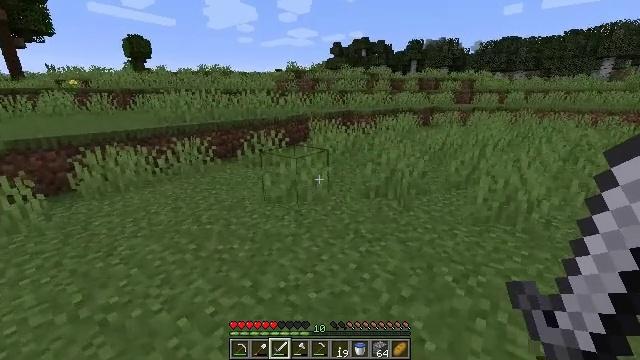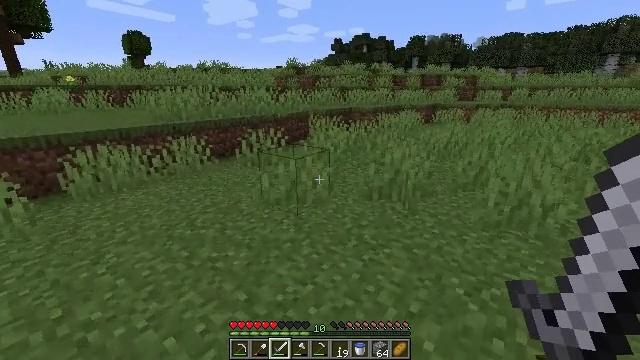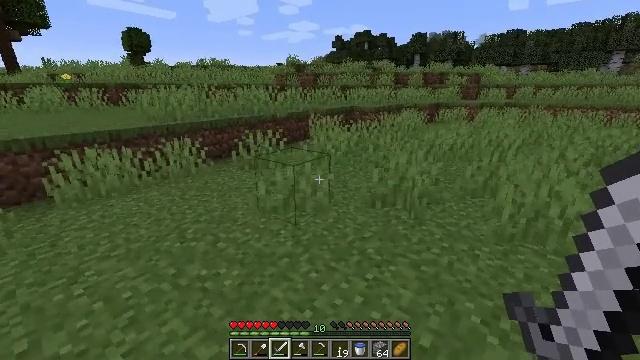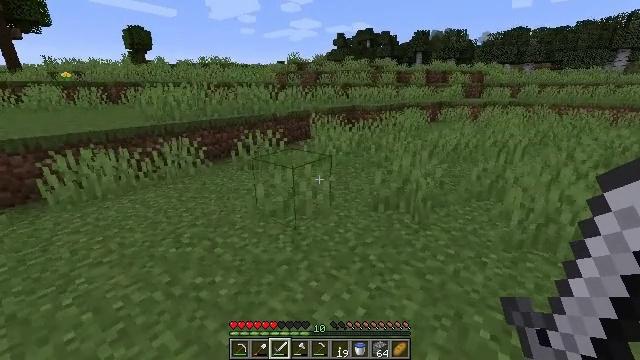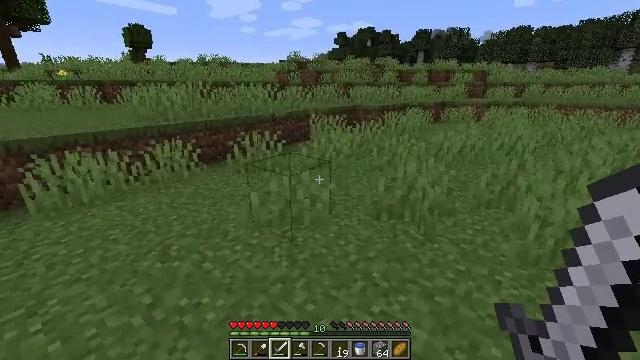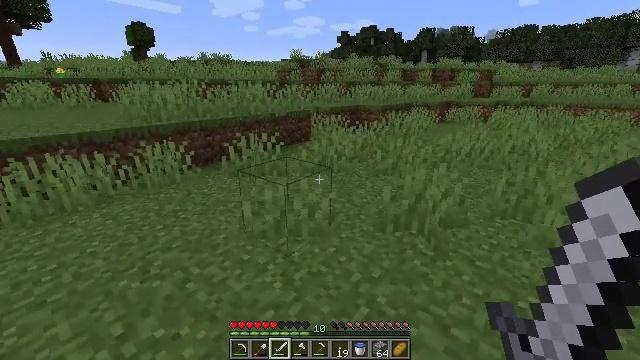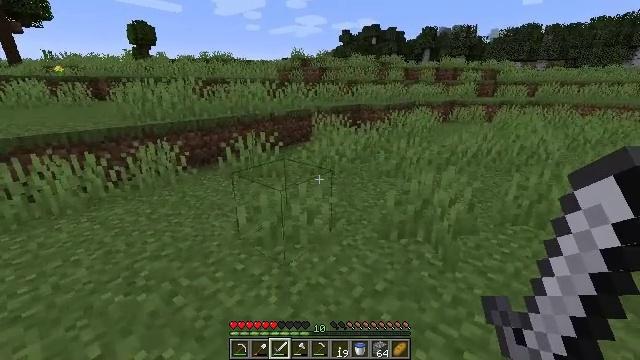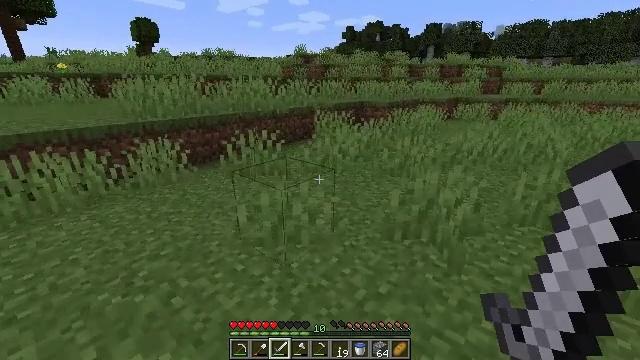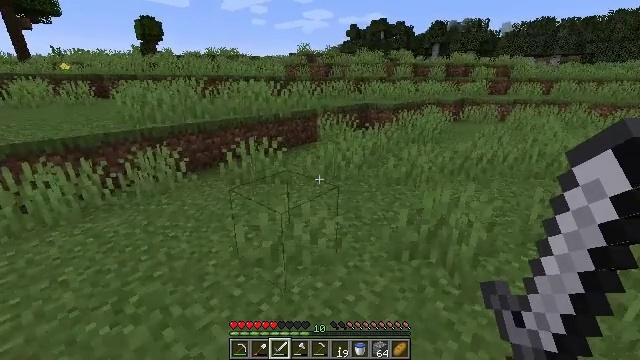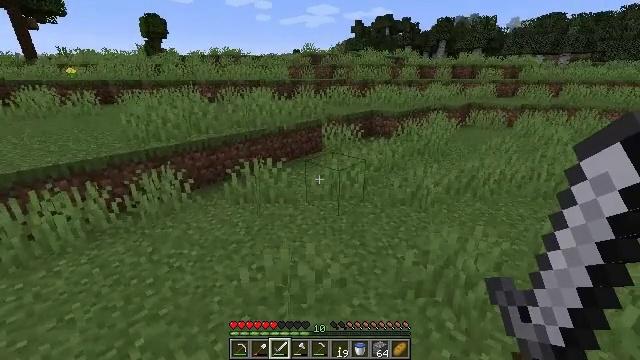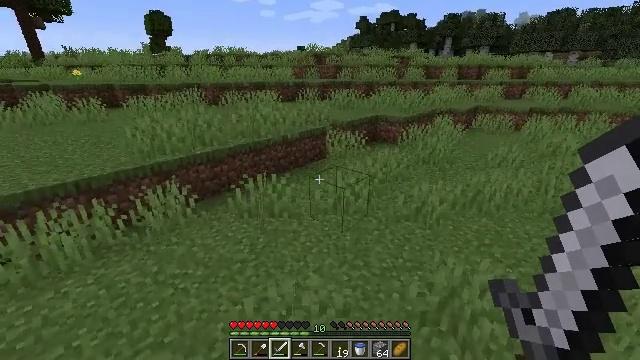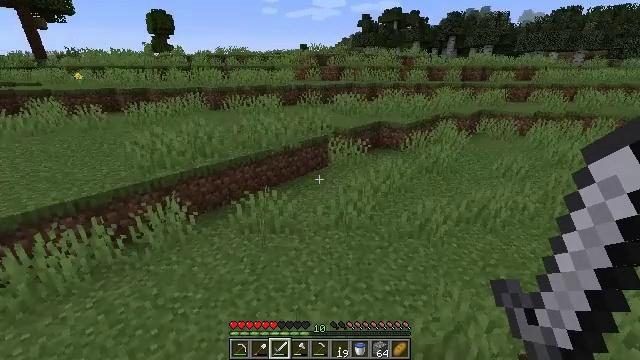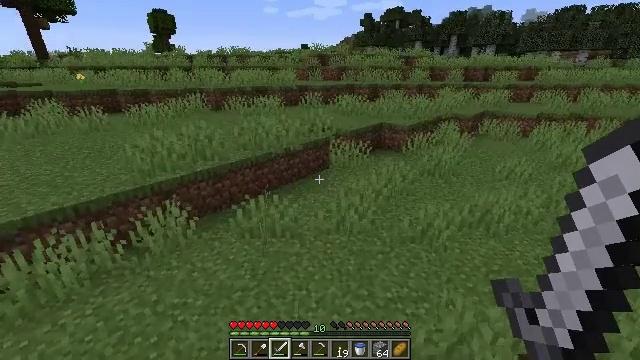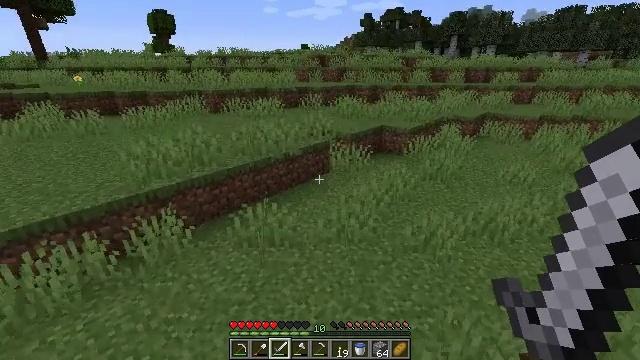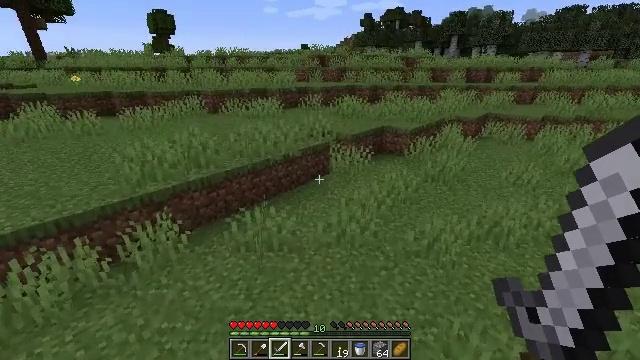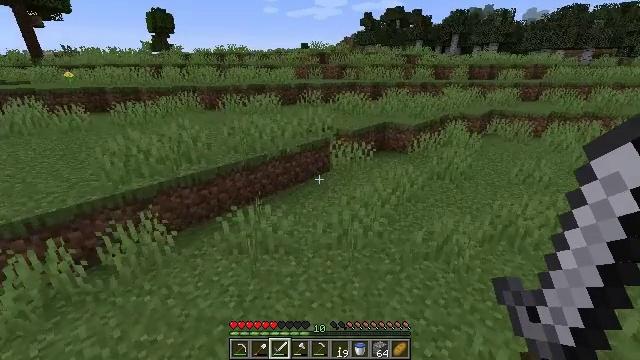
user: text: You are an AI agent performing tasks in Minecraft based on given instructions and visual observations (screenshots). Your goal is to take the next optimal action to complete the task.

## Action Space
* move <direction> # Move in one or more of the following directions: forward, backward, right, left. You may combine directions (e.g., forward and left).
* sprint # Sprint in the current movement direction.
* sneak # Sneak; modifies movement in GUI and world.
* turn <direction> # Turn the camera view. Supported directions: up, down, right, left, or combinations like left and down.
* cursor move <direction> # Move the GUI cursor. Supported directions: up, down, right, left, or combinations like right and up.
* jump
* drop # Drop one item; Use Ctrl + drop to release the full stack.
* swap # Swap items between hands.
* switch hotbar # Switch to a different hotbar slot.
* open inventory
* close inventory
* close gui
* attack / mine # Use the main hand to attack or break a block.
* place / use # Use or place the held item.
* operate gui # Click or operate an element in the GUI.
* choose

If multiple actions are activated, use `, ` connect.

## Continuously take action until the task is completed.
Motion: motion action
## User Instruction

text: Gather wheat by left-clicking on it.
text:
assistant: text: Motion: move forward
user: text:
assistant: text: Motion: move forward
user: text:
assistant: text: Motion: move forward
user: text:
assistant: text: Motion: move forward
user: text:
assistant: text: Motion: move forward
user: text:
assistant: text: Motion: move forward
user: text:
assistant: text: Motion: move forward
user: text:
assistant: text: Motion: move forward, jump
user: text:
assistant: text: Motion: move forward, jump
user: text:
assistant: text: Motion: move forward, jump
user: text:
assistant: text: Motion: move forward, jump
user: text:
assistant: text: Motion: move forward, jump
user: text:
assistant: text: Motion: move forward, jump
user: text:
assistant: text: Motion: move forward, jump
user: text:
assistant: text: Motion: move forward
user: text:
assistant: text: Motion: move forward
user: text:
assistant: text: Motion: move forward
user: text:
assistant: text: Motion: move forward
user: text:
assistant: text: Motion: move forward
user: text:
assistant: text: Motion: move forward
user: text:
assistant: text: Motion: move forward
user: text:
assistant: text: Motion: move forward
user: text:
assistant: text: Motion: move forward, turn left
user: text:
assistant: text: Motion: move forward, turn left
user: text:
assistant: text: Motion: move forward
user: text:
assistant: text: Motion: move forward, turn left
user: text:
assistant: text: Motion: move forward
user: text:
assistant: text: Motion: move forward
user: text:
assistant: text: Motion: move forward
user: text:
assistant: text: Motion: move forward